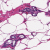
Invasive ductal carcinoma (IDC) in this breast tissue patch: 0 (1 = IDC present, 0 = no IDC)